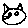
Label: cat